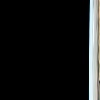
Label: space